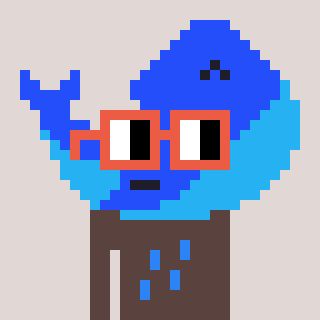
a pixel art character with square orange glasses, a whale-shaped head and a darkbrown-colored body on a warm background